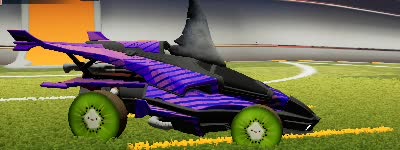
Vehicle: aftershock